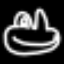
Label: frog